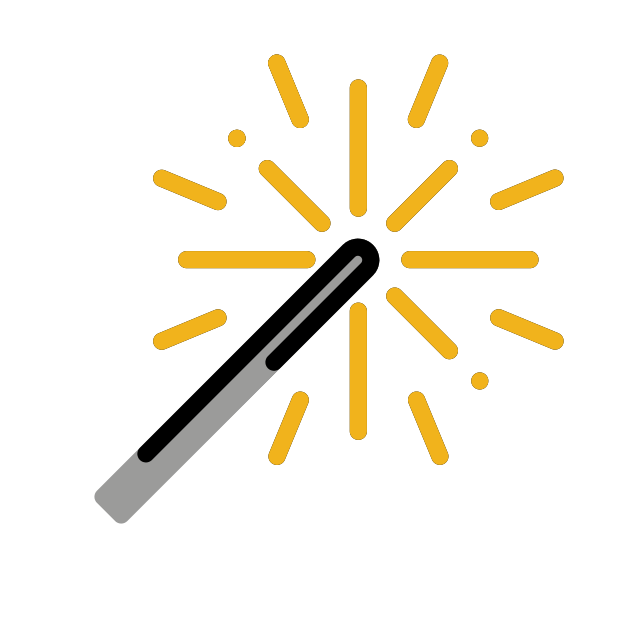
sparkler